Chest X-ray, PA view. Patient: 55 years old, sex M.
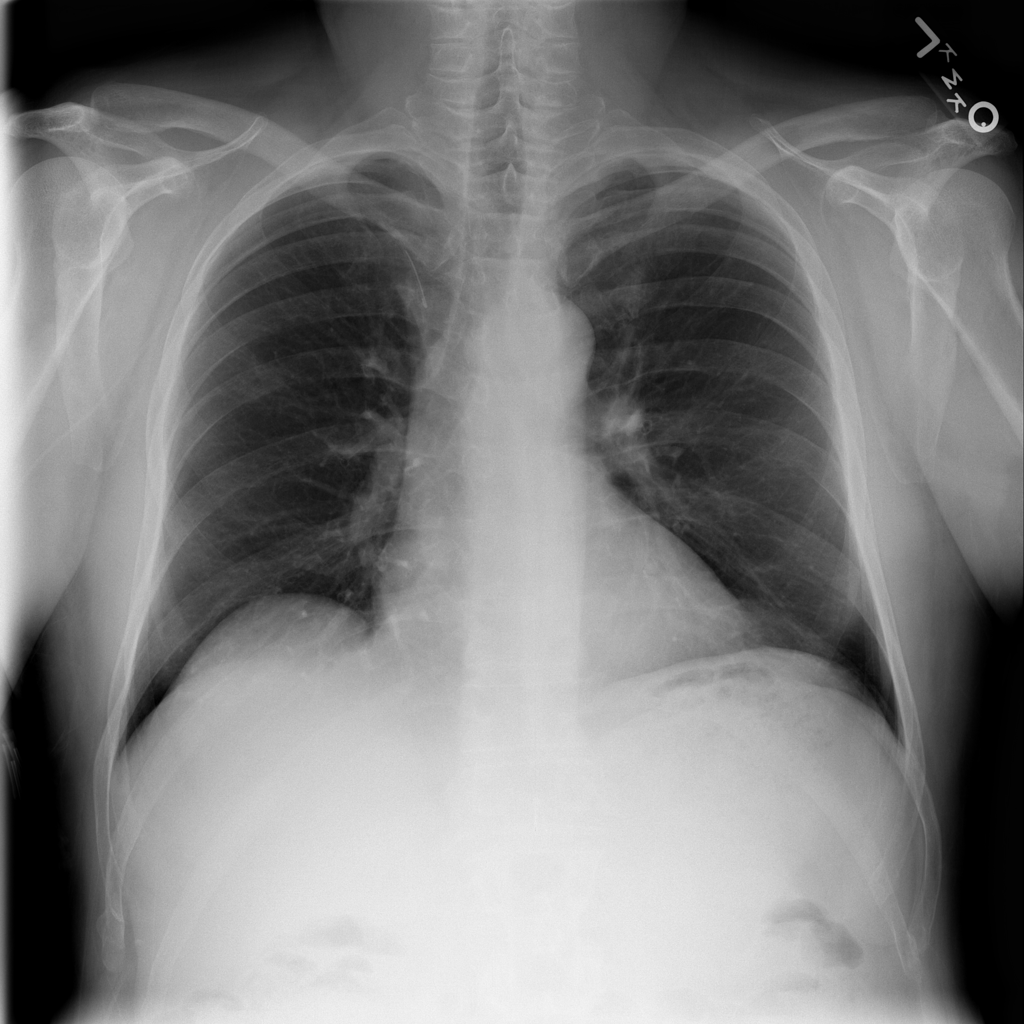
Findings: No Finding